Question: I want to arrange dots like shown in image
And I don't have idea how to repeat this same in a 'Row' and 'Column'

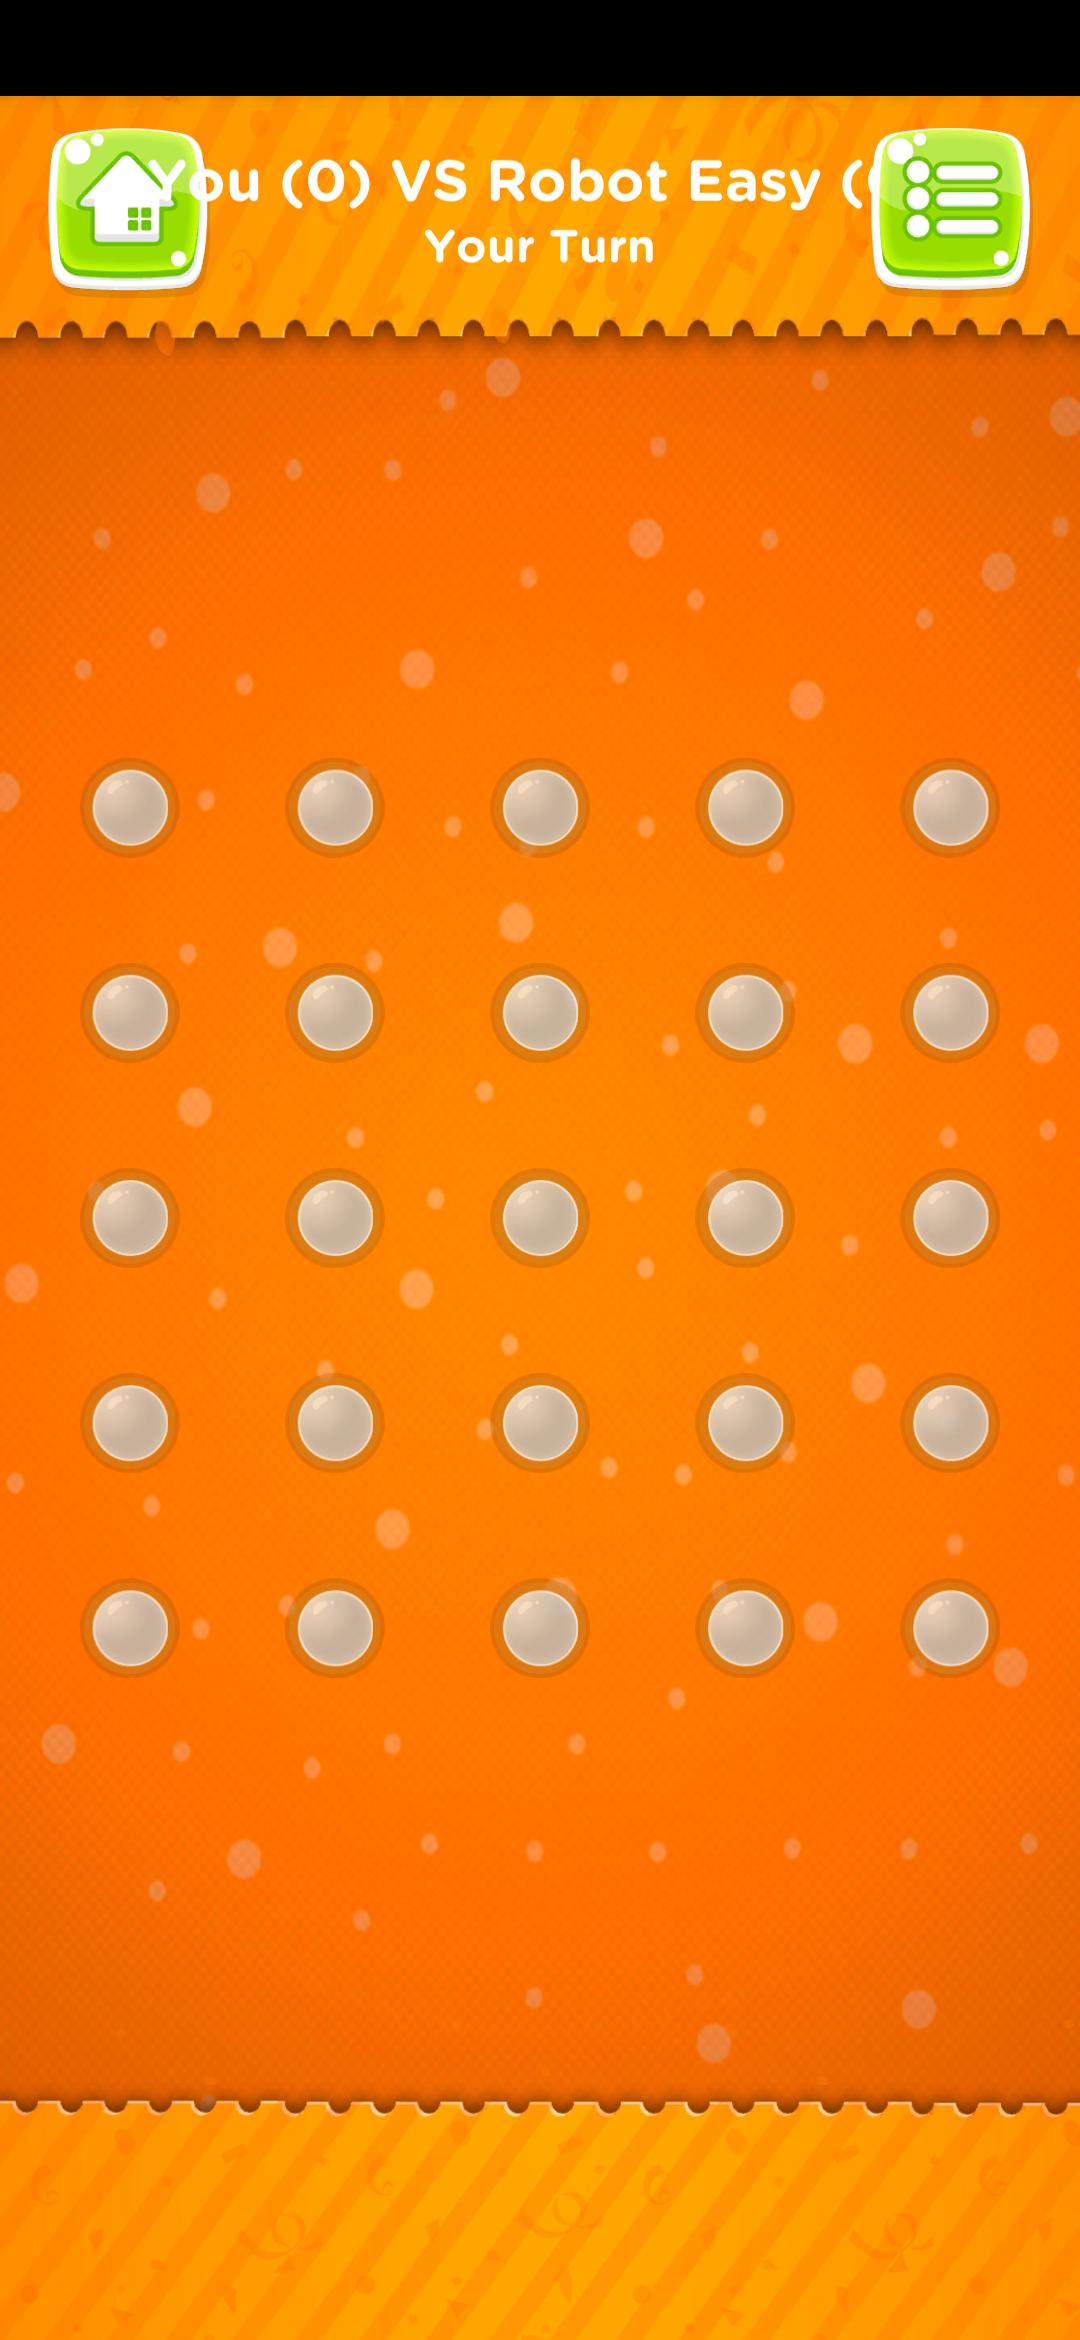
Answer: <URL>
There are many ways of doing it like a 'Table', or 'Row' and 'Column' combined. But 'GridView' is the easiest and recommended one.
'''
@override
Widget build(BuildContext context) {
return Scaffold(
appBar: AppBar(),
body: Container(
padding: const EdgeInsets.symmetric(horizontal: 20.0, vertical: 10),
color: Colors.orange,
child: GridView.builder(
itemCount: 25,
itemBuilder: (context, index) => Container(decoration: BoxDecoration(color: Colors.white70, shape: BoxShape.circle)),
gridDelegate: SliverGridDelegateWithFixedCrossAxisCount(
crossAxisCount: 5,
mainAxisSpacing: 40,
crossAxisSpacing: 50,
),
),
),
);
}
'''